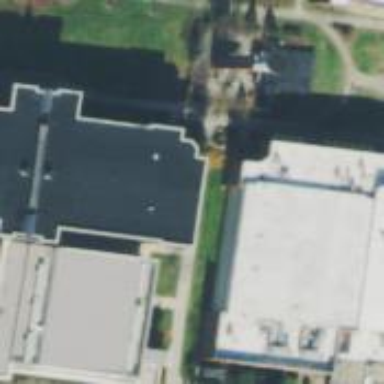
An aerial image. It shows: University building.